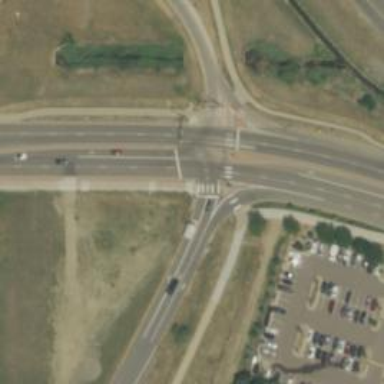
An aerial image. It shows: Trunk link highway.